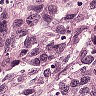
Metastatic tissue present: yes